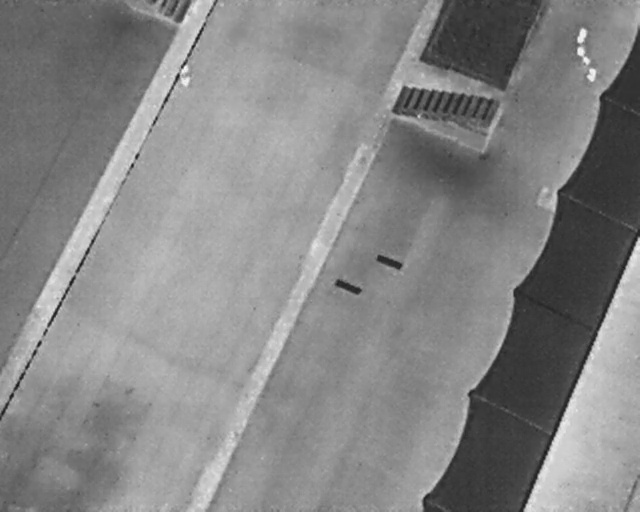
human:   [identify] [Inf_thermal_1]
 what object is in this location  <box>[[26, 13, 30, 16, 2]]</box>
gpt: <ref>1 large person at the top left</ref>